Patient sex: F
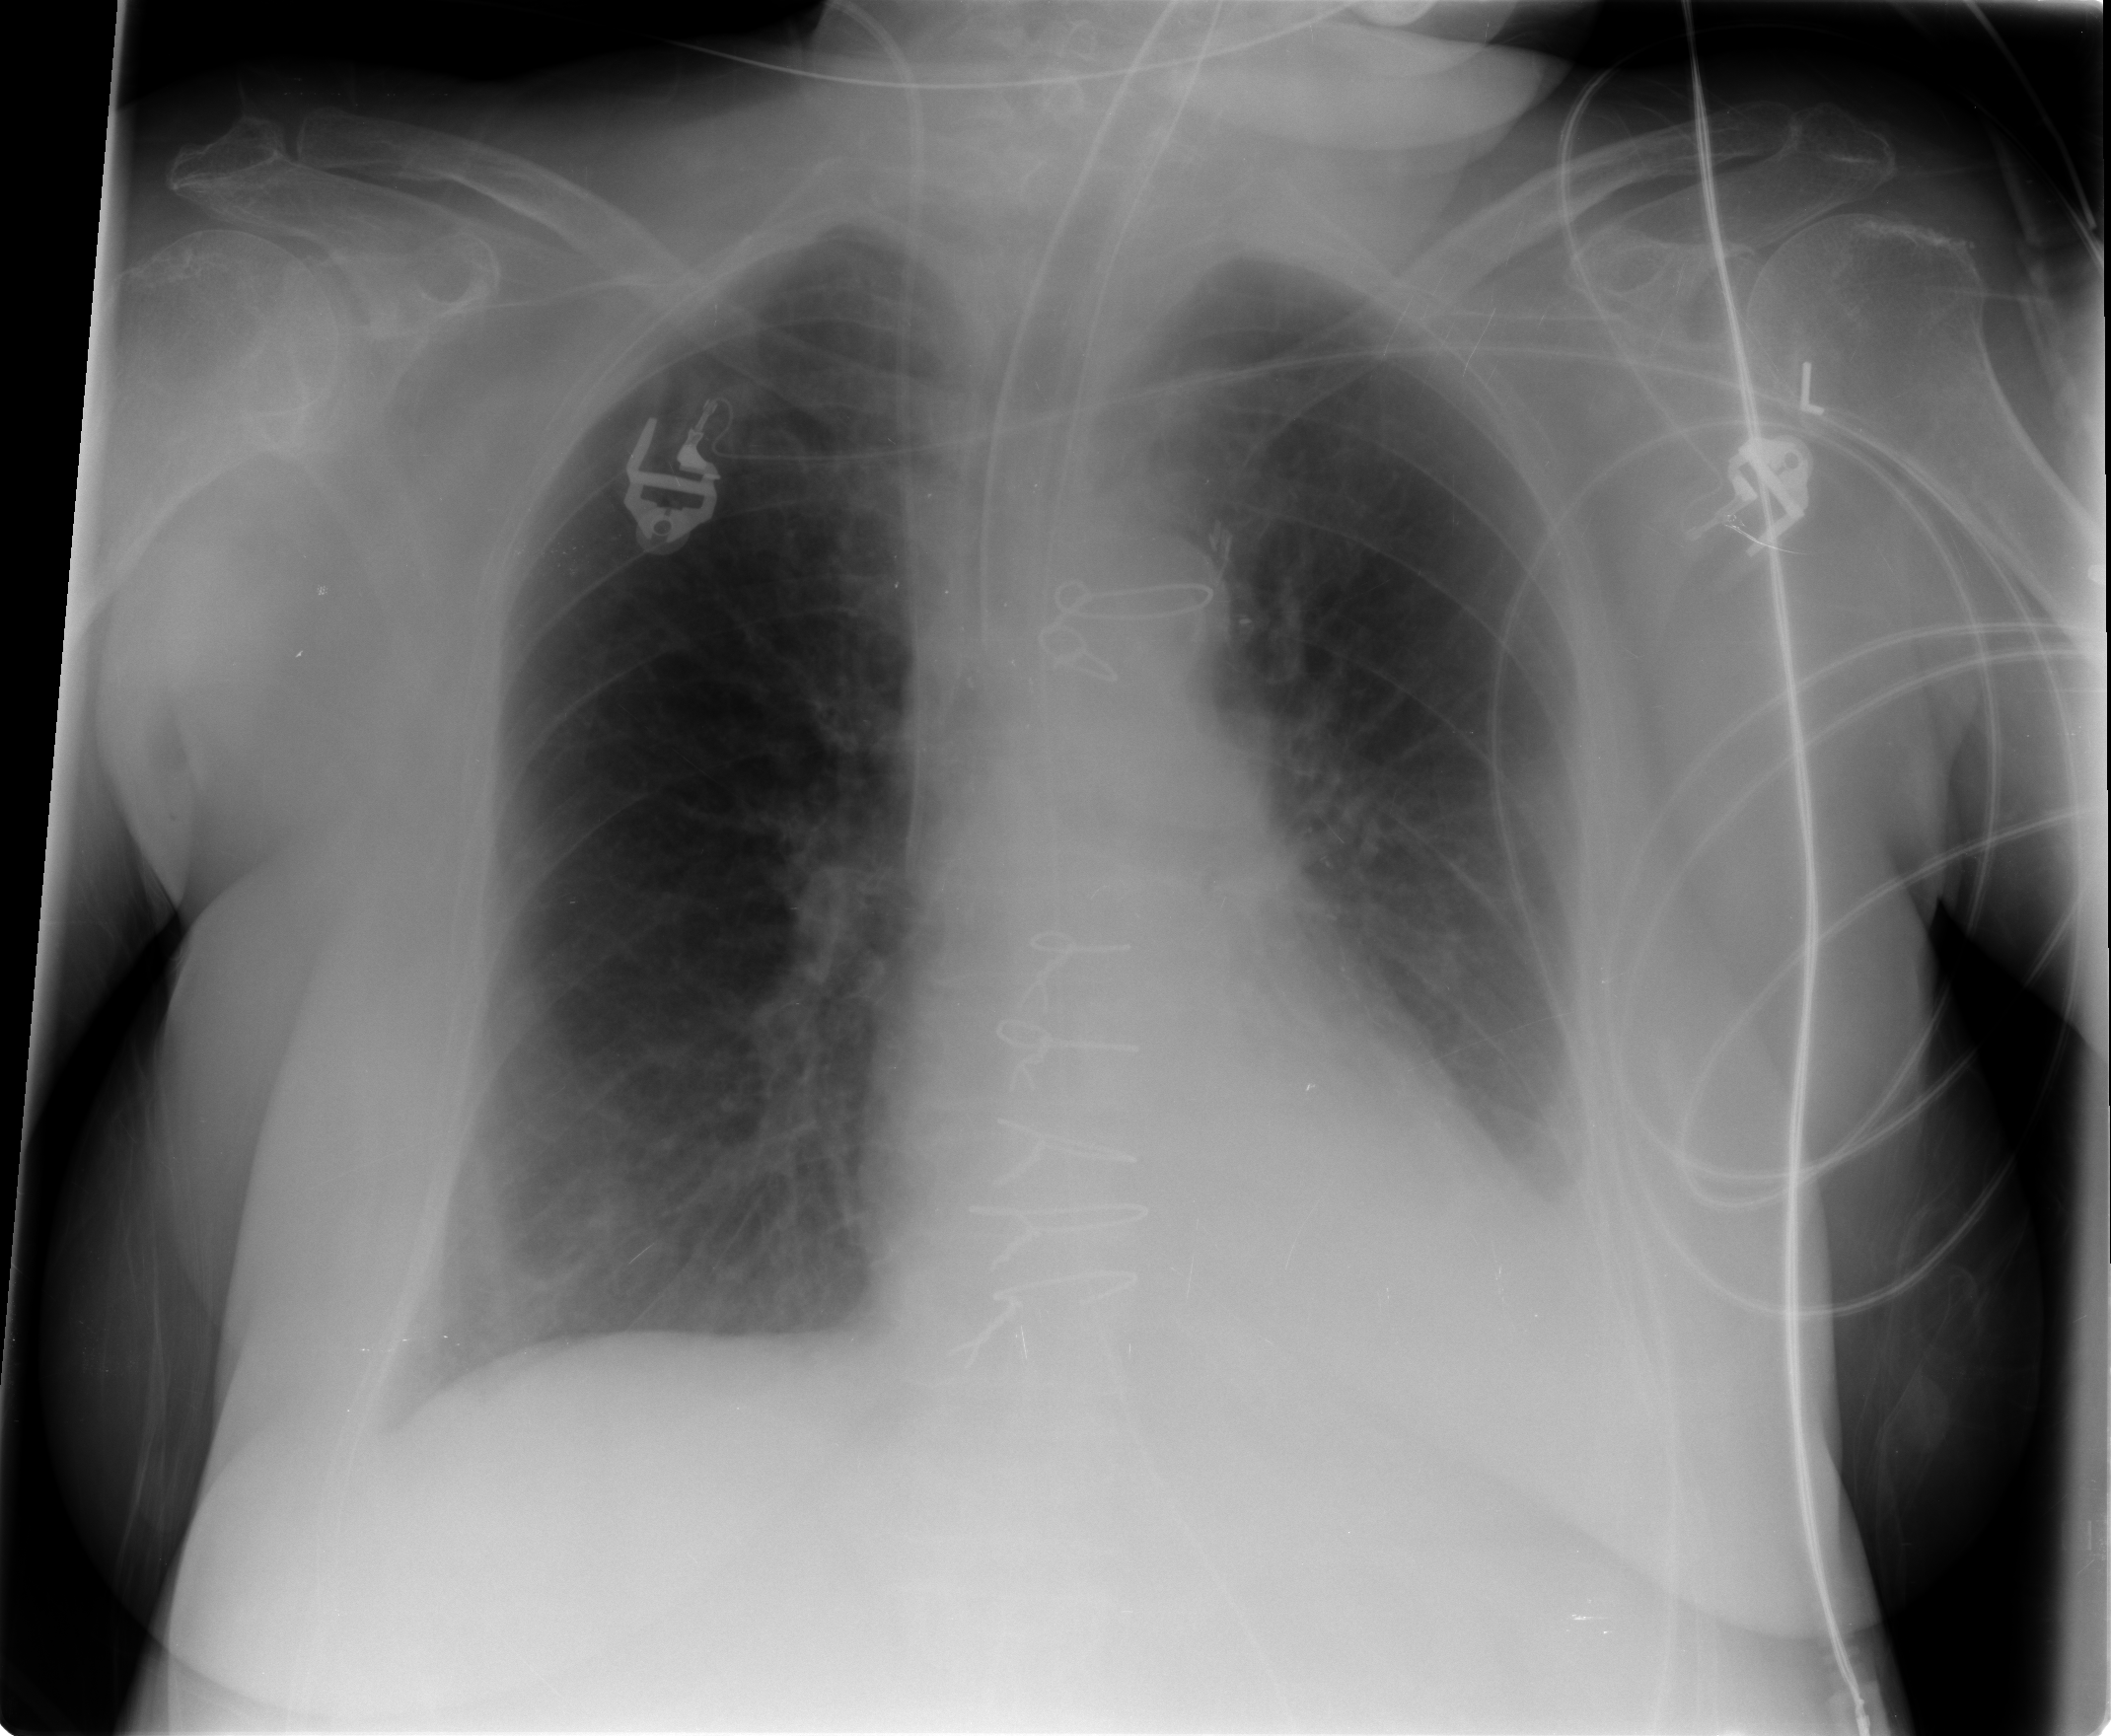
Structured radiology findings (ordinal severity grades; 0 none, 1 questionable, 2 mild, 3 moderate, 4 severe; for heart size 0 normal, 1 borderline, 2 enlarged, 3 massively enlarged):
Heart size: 1
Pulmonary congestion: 1
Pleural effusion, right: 1
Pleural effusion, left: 2
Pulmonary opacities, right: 0
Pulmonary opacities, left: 0
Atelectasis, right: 1
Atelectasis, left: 0